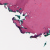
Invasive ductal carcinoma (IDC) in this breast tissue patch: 0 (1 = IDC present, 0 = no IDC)